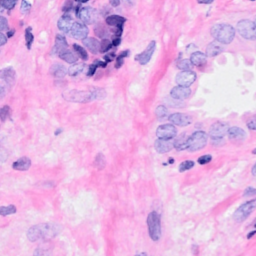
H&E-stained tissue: Breast